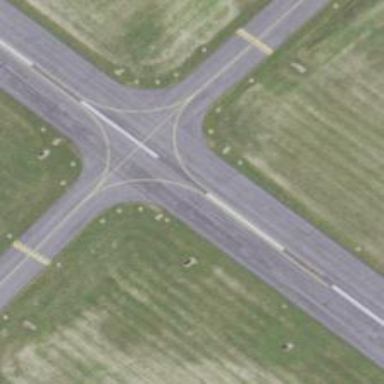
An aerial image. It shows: Runway at airport.